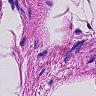
Metastatic tissue present: no